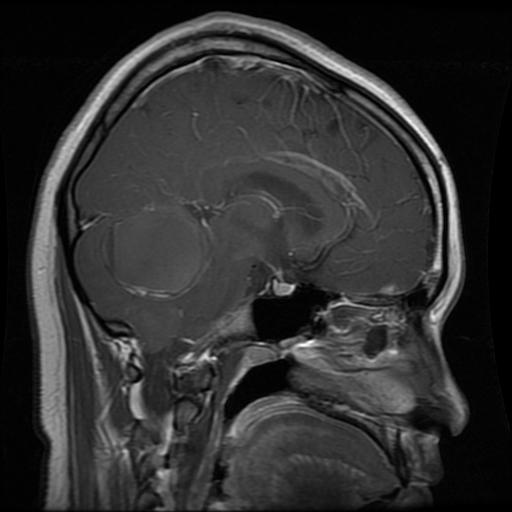
Label: glioma